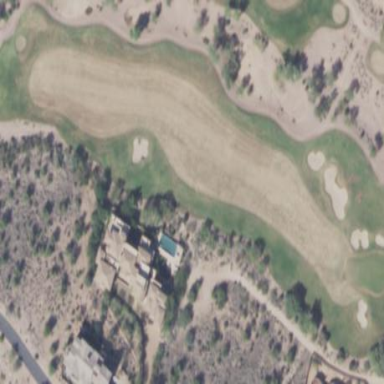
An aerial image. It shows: Rough grassy area used for golf.